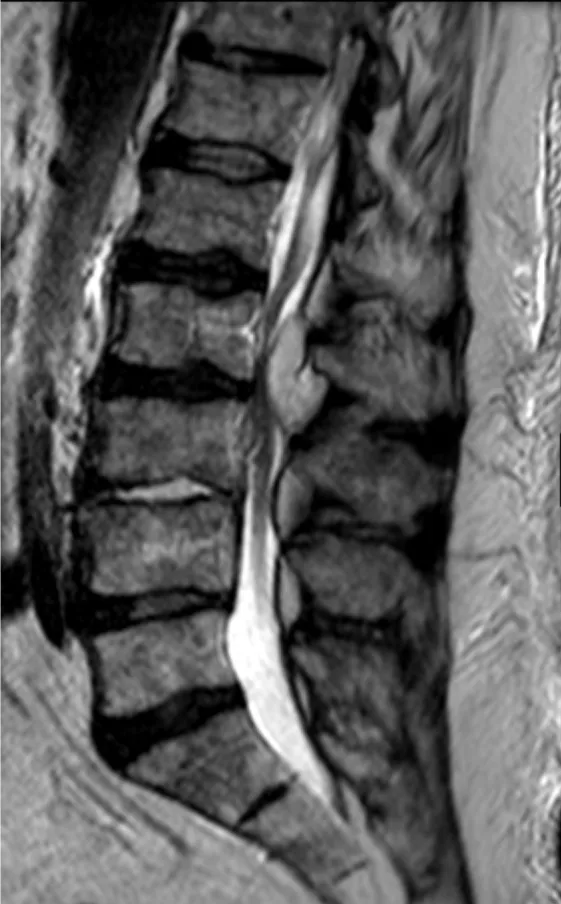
Sagittal T2 MR image of the lumbar spine again demonstrating
an abnormal signal in the L3-L4 disc space and an epidural collection
posteriorly at L2-L3 (originator: Jennifer Sommer).
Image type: radiology (mri)